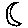
Label: moon